Field crop: maize
Growth stage: 1
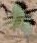
Species: datura